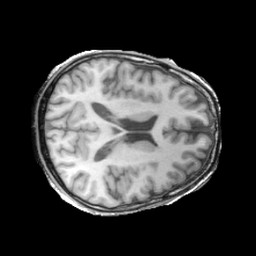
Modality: T1w
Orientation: axial
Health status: ill
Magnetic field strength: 3 T